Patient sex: M
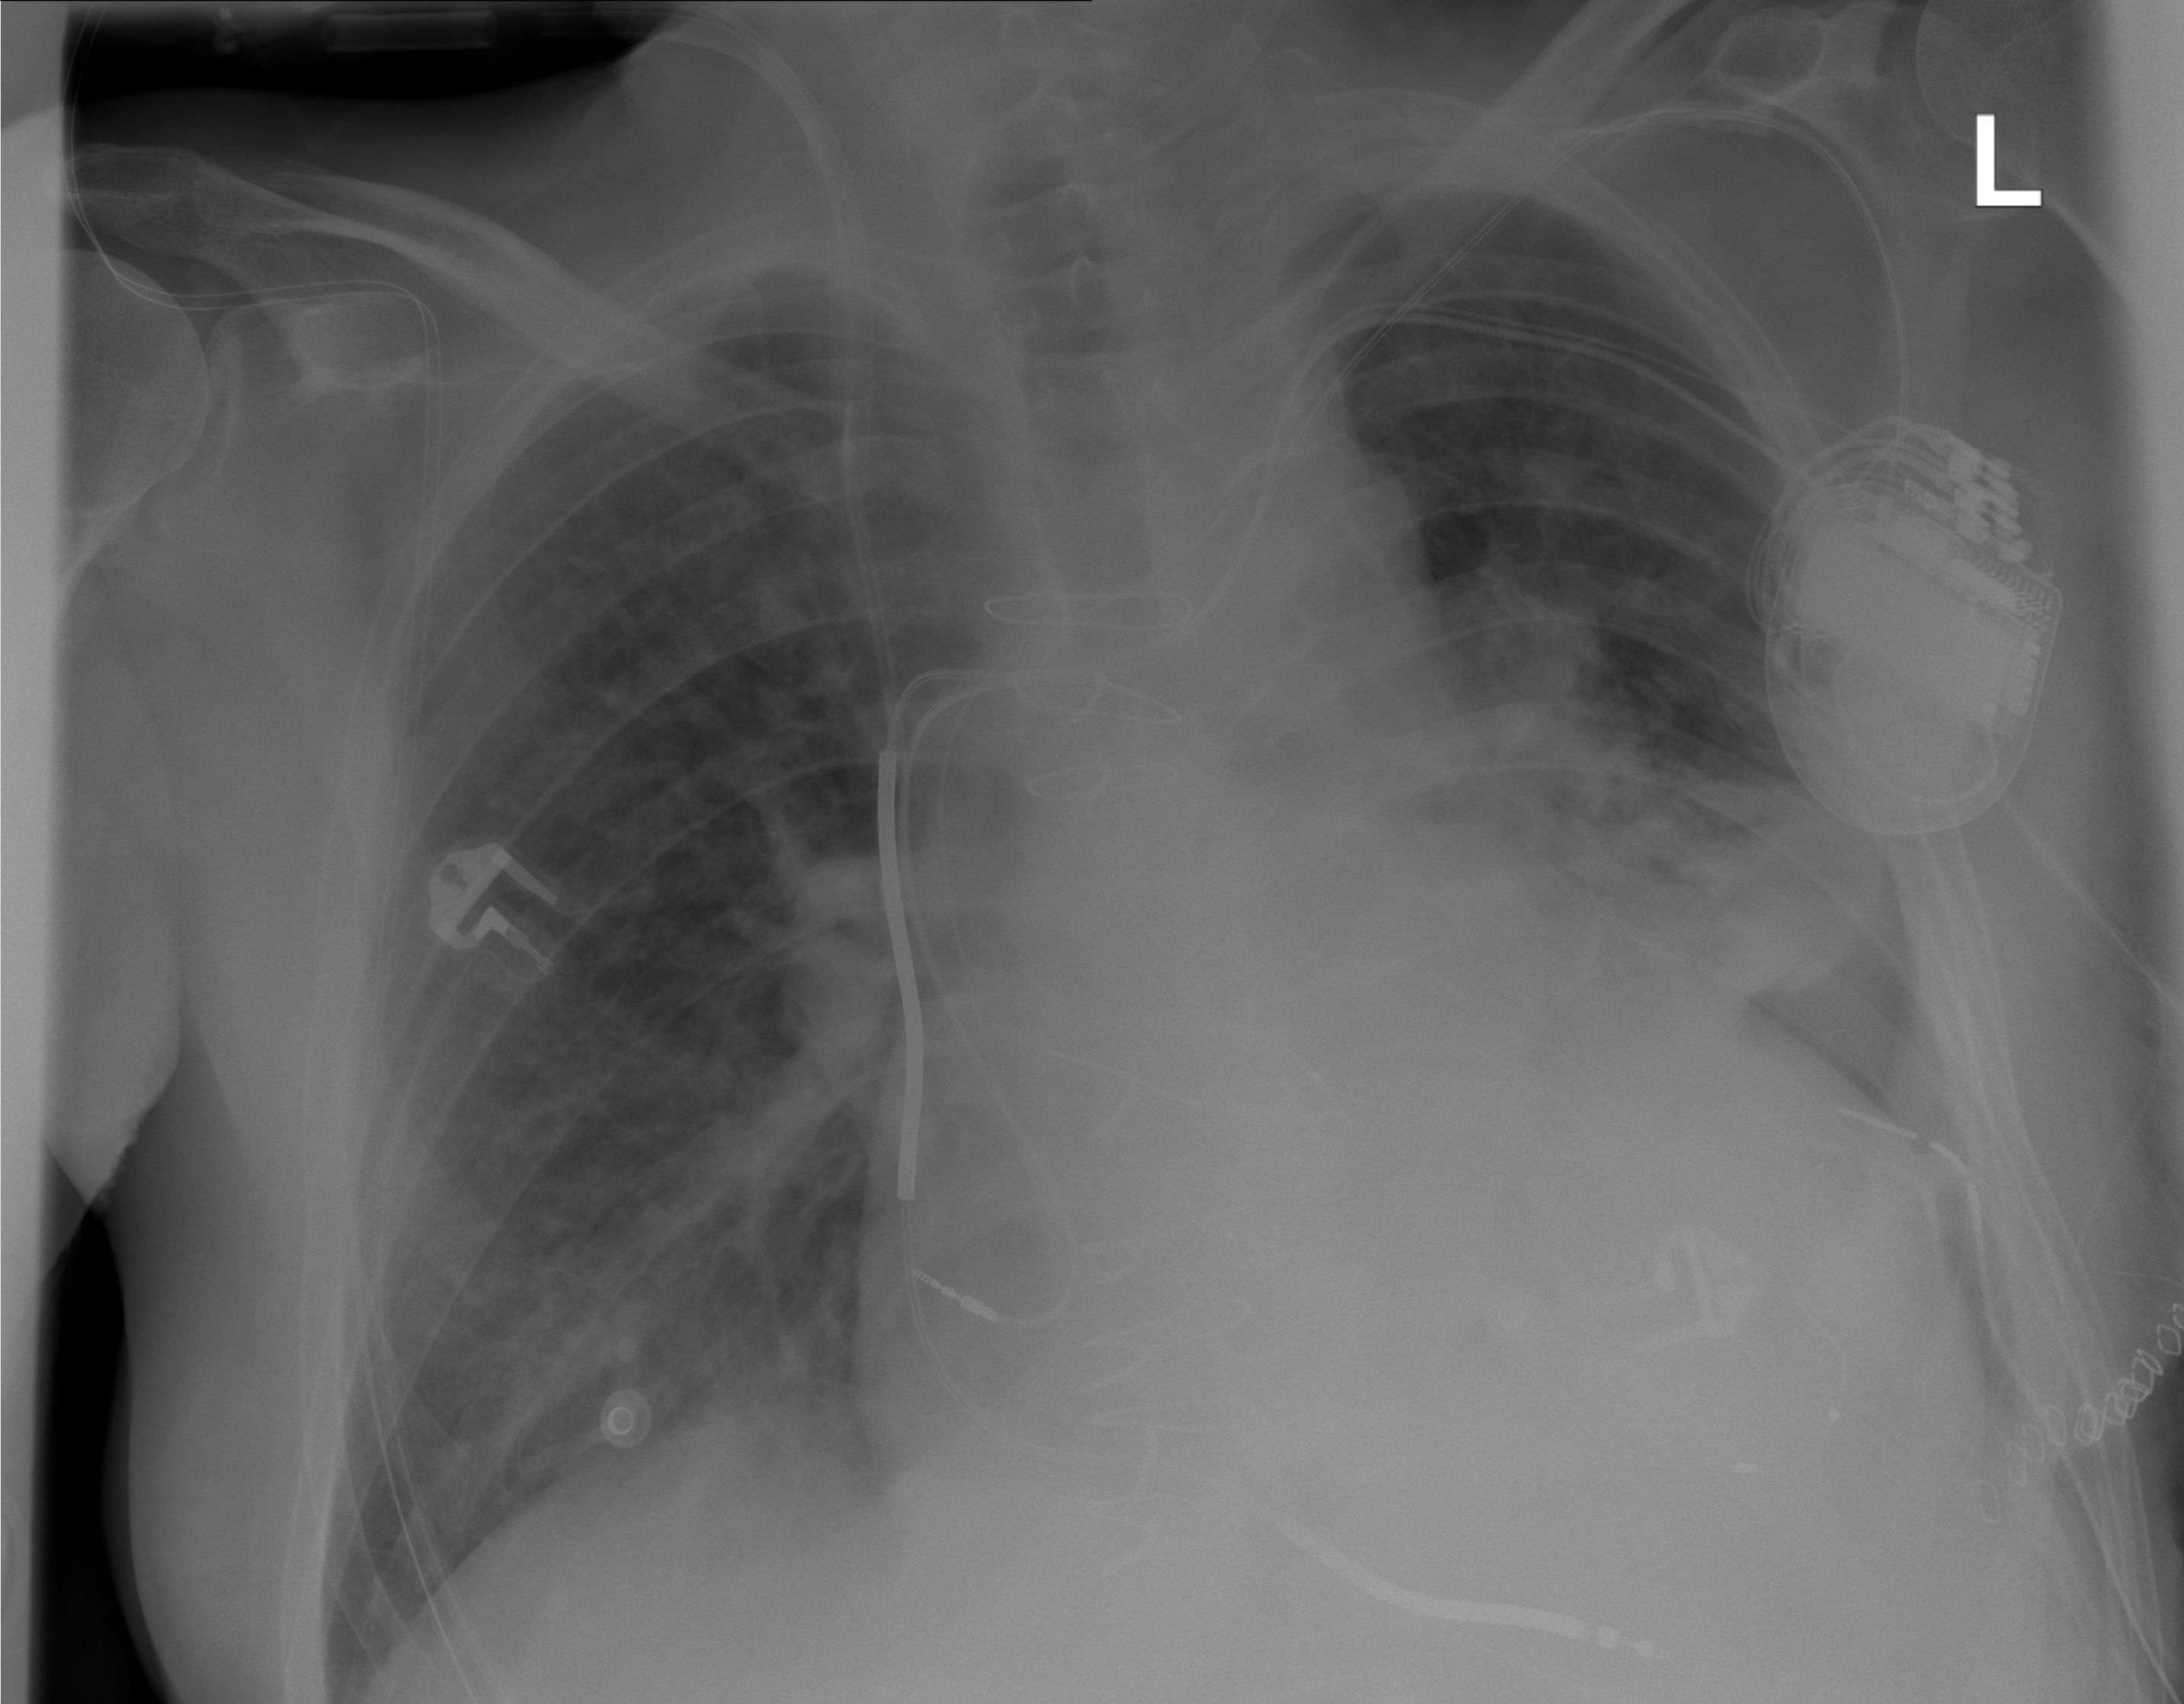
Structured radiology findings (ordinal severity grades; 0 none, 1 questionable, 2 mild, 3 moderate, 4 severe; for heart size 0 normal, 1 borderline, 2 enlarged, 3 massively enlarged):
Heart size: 3
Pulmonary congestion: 2
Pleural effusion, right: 0
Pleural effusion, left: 0
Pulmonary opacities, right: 2
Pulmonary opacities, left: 1
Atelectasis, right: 0
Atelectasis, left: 3